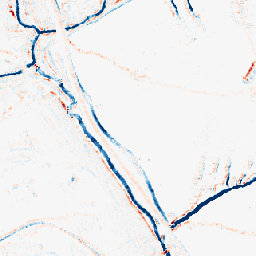
Category: morphological
Decomposition family: morphological_ellipse
Decomposition parameters: operation: average
width: 5
height: 5
Upsampling method: area
Upsampling parameters: scale: 8
Upsampling scale: 8